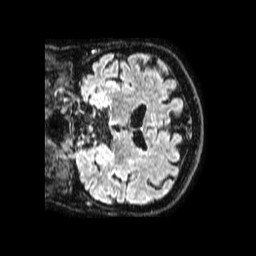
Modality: FLAIR
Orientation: coronal
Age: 78
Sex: female
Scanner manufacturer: philips
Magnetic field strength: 1.5 T
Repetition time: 4.8 s
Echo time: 0.3391 s